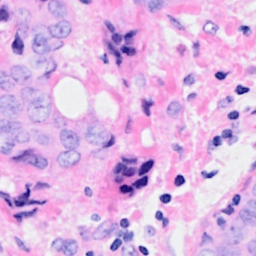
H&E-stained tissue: Breast